Question: I have an ios app where the rootviewcontroller of the app is a custom flow controller, and there is a view hieararchy like this:
scrollview => mainview => widgetview => textfields
When i click the textfield keyboard is overlapping bottom part of the textfield which is ok, but the strange thing is there is glitch and textfield is showing on top of the keyboard. any ideas?

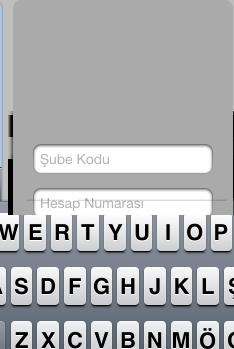
Answer: it has been a long time since i asked this question and i forgot about that, anyway i found that these kind of rendering problems may occur when views have shadows, just disabled the shadow..